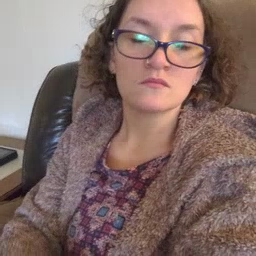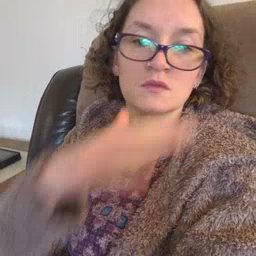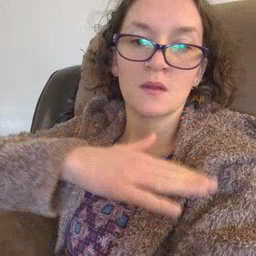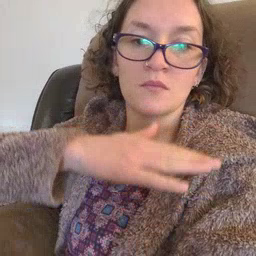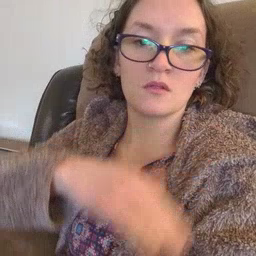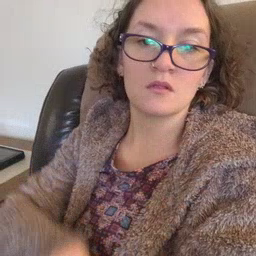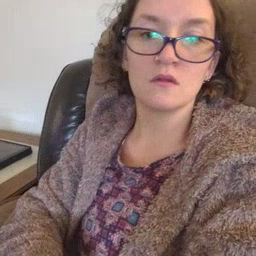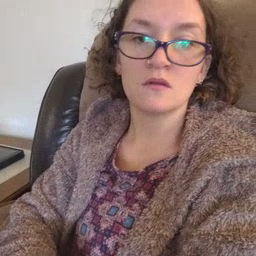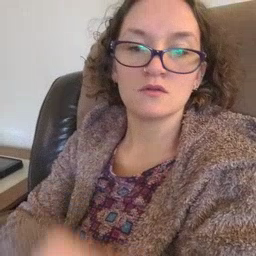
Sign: table